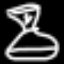
Label: hourglass